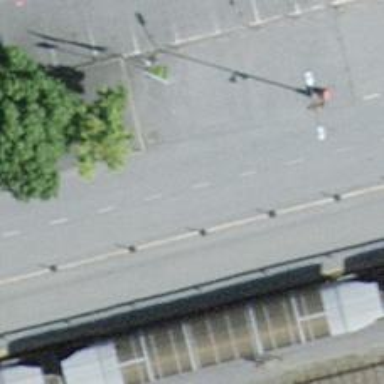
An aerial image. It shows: Bollard barrier.